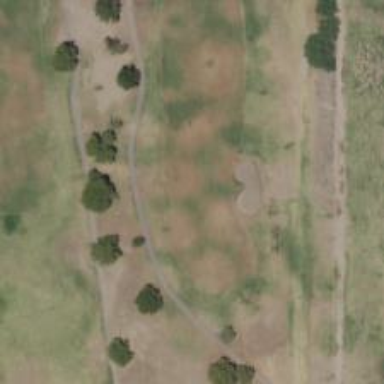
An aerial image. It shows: Golf hole.